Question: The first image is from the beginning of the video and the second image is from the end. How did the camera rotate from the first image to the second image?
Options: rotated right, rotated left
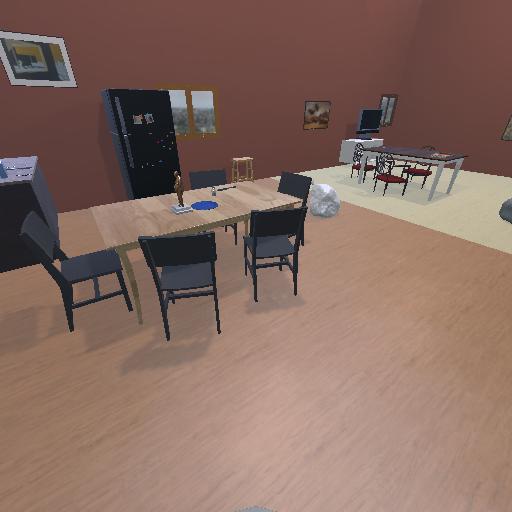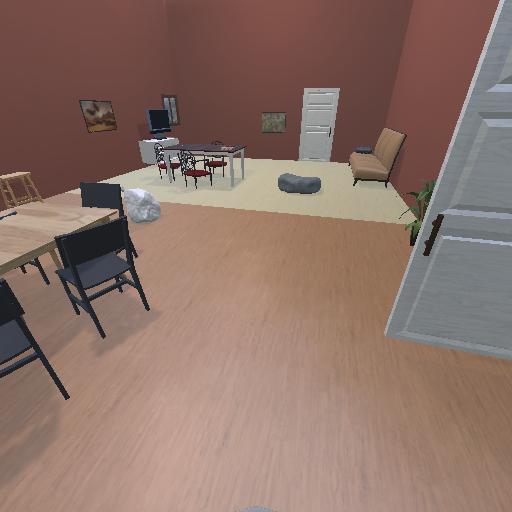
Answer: rotated right